Question: I have a page with multiple Matplotlib figures embedded. The figures get inserted/manipulated via Ajax as follows (with a time stamp in order to get reloaded by the browser):
'''
<img src="/charts/somedata.png?time=' + str(time.time()) + '" />
'''
The urls are then matched to a view like (I should mention that I use Django):
'''
(r'^charts/(?P<chart>[A-Za-z_]+).png$', 'views.charts'),
def charts(request, chart):
# Dynamically loading the appropriate module
chart_module = import_module('functions.charts.' + chart)
return chart_module.show_chart(request)
'''
The chart modules (somedata.py) look like this:
'''
from __future__ import division
from django.http import HttpResponseRedirect, HttpResponse
def show_chart(request):
try:
# Initiating figure
from matplotlib.pyplot import figure
from matplotlib.backends.backend_agg import FigureCanvasAgg as FigureCanvas
fig1 = figure(figsize=(5.33,4), facecolor = 'white')
ax = fig1.add_axes([0.02,0.02,0.98,0.98], aspect='equal')
# Some plotting to ax
canvas=FigureCanvas(fig1)
response=HttpResponse(content_type='image/png')
canvas.print_png(response)
fig1.clear()
return response
except:
return HttpResponseRedirect("/")
'''
With matplotlib version 0.99.? I sometimes got the problem that part of one chart was drawn in another chart on the same page. Sometimes, that was fixed after a reload. The solution I came up with was to put the following in settings.py:
'''
# Force matplotlib to NOT use any Xwindows backend.
# This is necessary before importing pyplot or anything else from matplotlib
import matplotlib
matplotlib.use('Agg')
'''
However, after updating to matplotlib version 1.0.1, the problem is back. The figures interfere with each other, or parts of a figure are not drawn at all? Any ideas about where the problem could be?
EDIT: Example of two plots in one. The lines on top belong to another figure, where they are missing. I should also mention that this is never an issue running the development server locally!

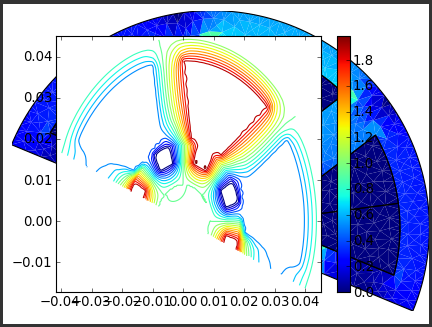
Answer: Moving the matplotlib import lines from settings.py to the top of each chart module as well as using savefig (as proposed by jozzas - thanks) seems to have solved the interference problem:
This was done by removing:
'''
from matplotlib.backends.backend_agg import FigureCanvasAgg as FigureCanvas
canvas=FigureCanvas(fig1)
canvas.print_png(response)
'''
Then I added instead:
'''
fig1.savefig(response, format='png')
'''
The main issue was that the pyplot function did not correctly attach to the figure instance, which was discussed and solved in <URL>.